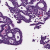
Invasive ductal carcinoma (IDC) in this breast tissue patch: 1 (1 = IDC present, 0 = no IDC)